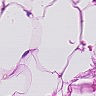
Metastatic tissue present: no